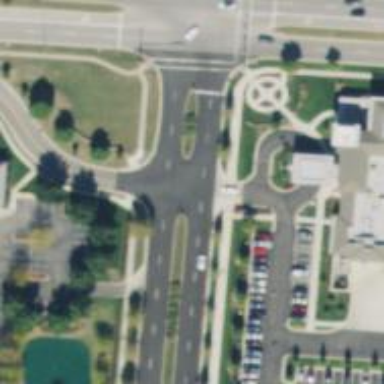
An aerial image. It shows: Unmarked crossing on footway.